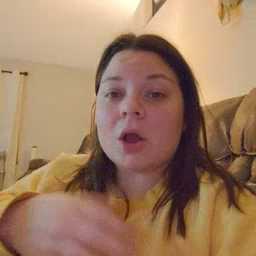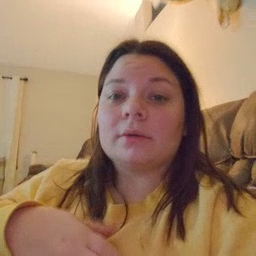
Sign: now